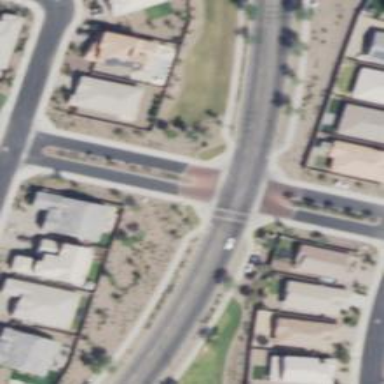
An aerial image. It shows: Marked road crossing.